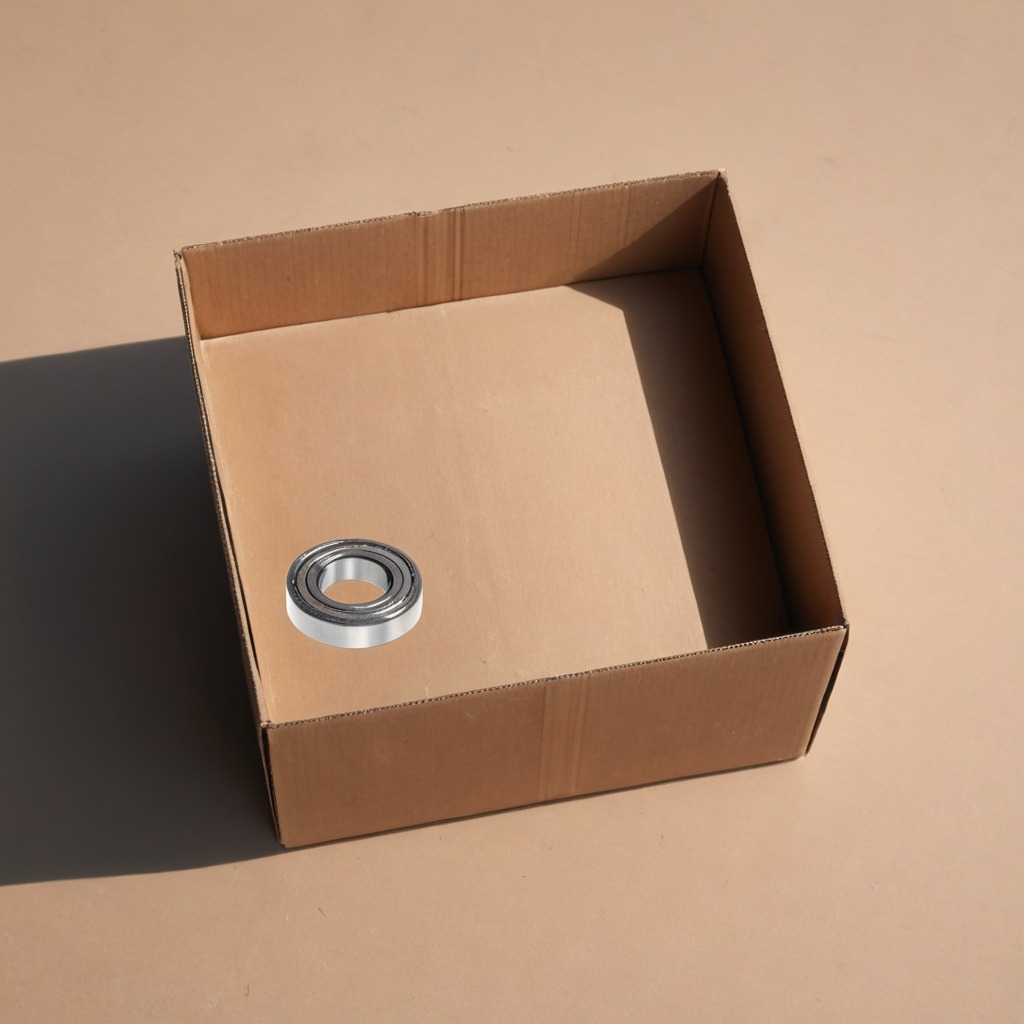
A metal ball bearing is lying on the cardboard box surface.